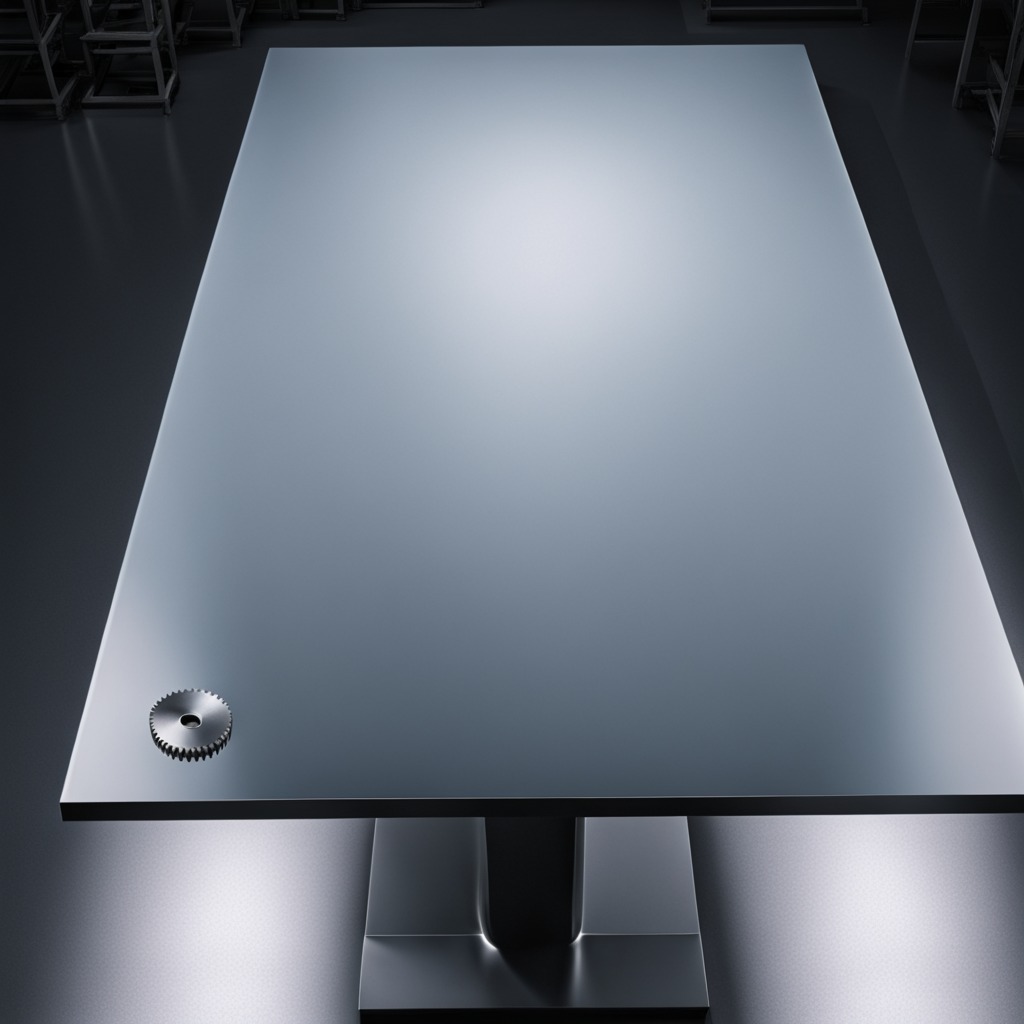
A steel gear with teeth is lying on the clean empty table in the evening.